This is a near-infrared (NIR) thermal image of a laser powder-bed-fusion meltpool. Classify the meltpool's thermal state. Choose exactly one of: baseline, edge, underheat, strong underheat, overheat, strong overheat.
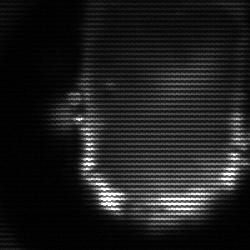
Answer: baseline